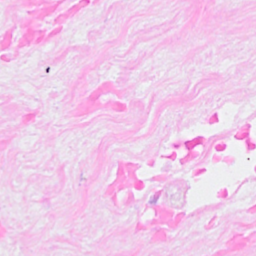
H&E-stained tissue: Breast